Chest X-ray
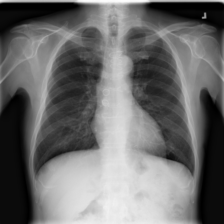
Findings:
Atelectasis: negative
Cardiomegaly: negative
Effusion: negative
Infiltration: positive
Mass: negative
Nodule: negative
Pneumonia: negative
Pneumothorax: negative
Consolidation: negative
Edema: negative
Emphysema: negative
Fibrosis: negative
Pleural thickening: negative
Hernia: negative